Question: I have the following AppBar.
'''
<Page.BottomAppBar>
<AppBar x:Name="bottomAppBar" Padding="10,0,10,0">
<Grid>
<StackPanel Orientation="Horizontal" HorizontalAlignment="Right">
<Button x:Name="switchMeasurementMode" AutomationProperties.Name = "Breath rate" Style="{StaticResource AppBarButtonStyle}" Click="switchMeasurementMode_Click" />
</StackPanel>
</Grid>
</AppBar>
</Page.BottomAppBar>
'''
It looks like this

I tend to change its text during run-time with the following C# code
'''
private void switchMeasurementMode_Click(object sender, RoutedEventArgs e)
{
this.switchMeasurementMode.Name = "111";
}
'''
But the button text is not changed. Is there anything I had missed out?
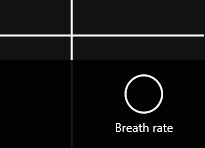
Answer: If you use the default styles for AppBar in Windows 8 C# projects, then you have to change the attached property either in XAML using:
> AutomationProperties.Name = "new name"
or in code using:
> Button.SetValue(AutomationProperties.NameProperty, "new value");
or
AutomationProperties.SetName(Button, "new value");